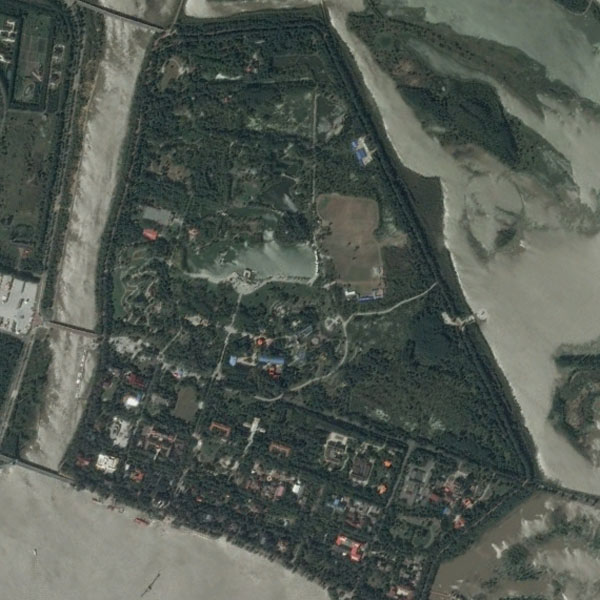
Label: Park